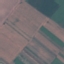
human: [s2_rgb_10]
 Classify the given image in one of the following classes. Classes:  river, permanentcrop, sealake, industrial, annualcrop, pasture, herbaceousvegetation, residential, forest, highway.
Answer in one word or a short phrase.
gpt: AnnualCrop